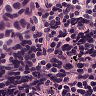
Metastatic tissue present: yes